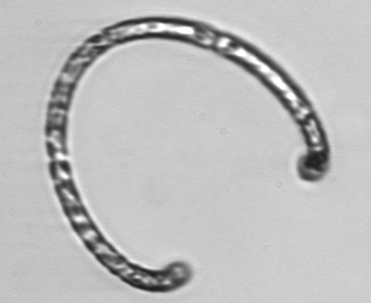
Label: Guinardia_striata